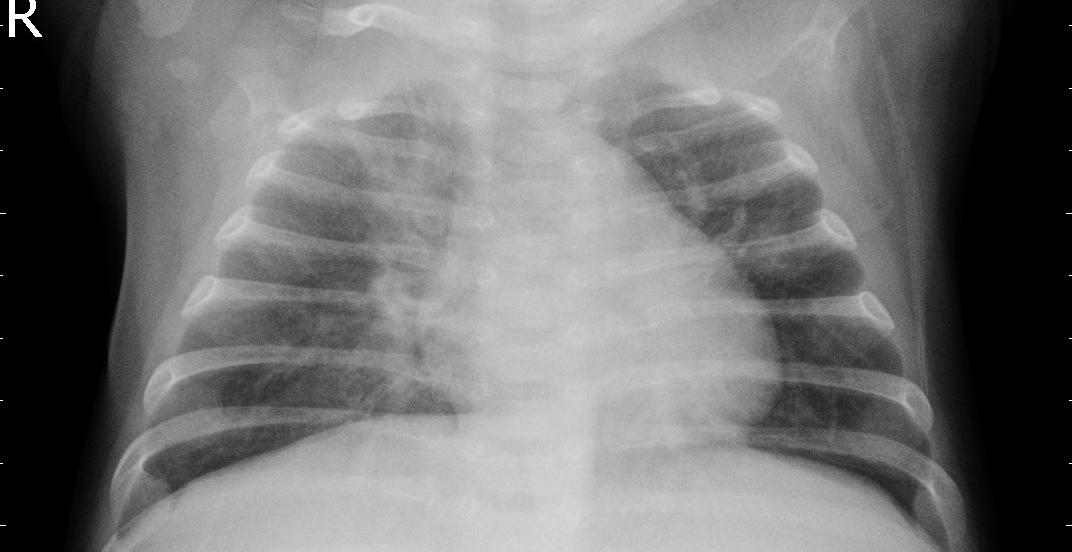
Diagnosis: PNEUMONIA